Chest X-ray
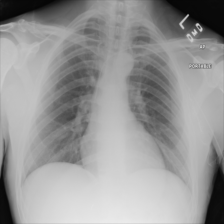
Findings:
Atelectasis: negative
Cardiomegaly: negative
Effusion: negative
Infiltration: negative
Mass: negative
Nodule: negative
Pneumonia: negative
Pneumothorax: negative
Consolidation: negative
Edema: negative
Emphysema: negative
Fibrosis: negative
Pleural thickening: negative
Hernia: negative